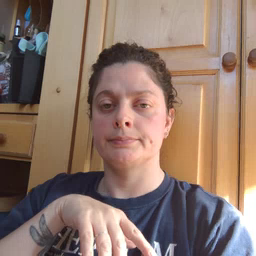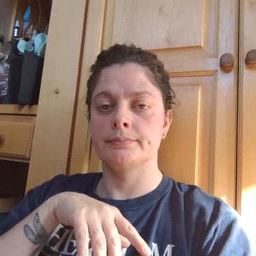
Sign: hesheit